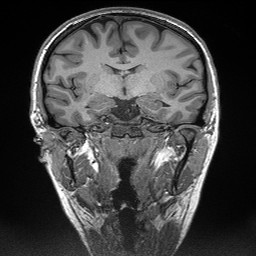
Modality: T1w
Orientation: sagittal
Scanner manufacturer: siemens
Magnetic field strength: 3 T
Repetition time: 2.3 s
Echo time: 0.00298 s